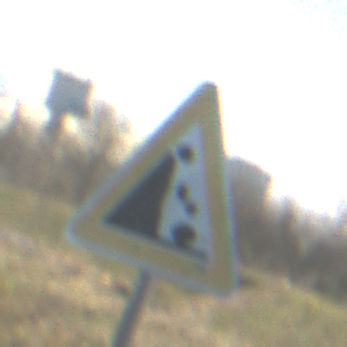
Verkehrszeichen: SteinschlagLinks
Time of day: MorningAfternoon
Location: Outdoor (Nature)
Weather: Clear
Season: NotSpecified
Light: Natural